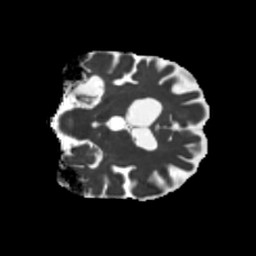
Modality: MD
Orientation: coronal
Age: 75
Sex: male
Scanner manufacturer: siemens
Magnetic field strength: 3 T
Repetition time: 5.25 s
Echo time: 0.08 s